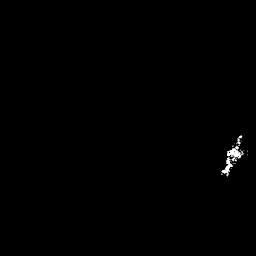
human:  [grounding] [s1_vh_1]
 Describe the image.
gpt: In the satellite image, there is  <ref>1 medium ship </ref> <box>[[85, 57, 95, 68, 0]]</box> located at right.